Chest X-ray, AP view. Patient: 30 years old, sex F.
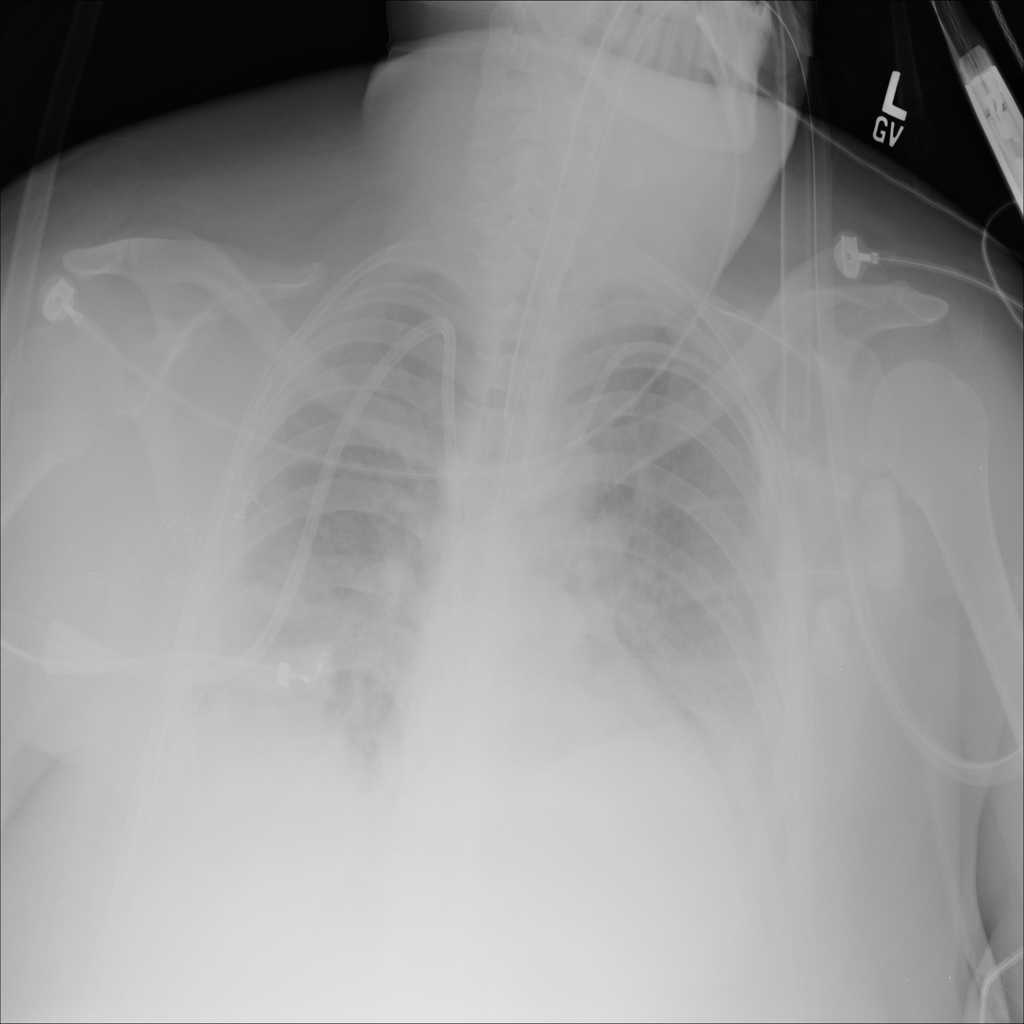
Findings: Infiltration